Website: walmart
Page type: cart
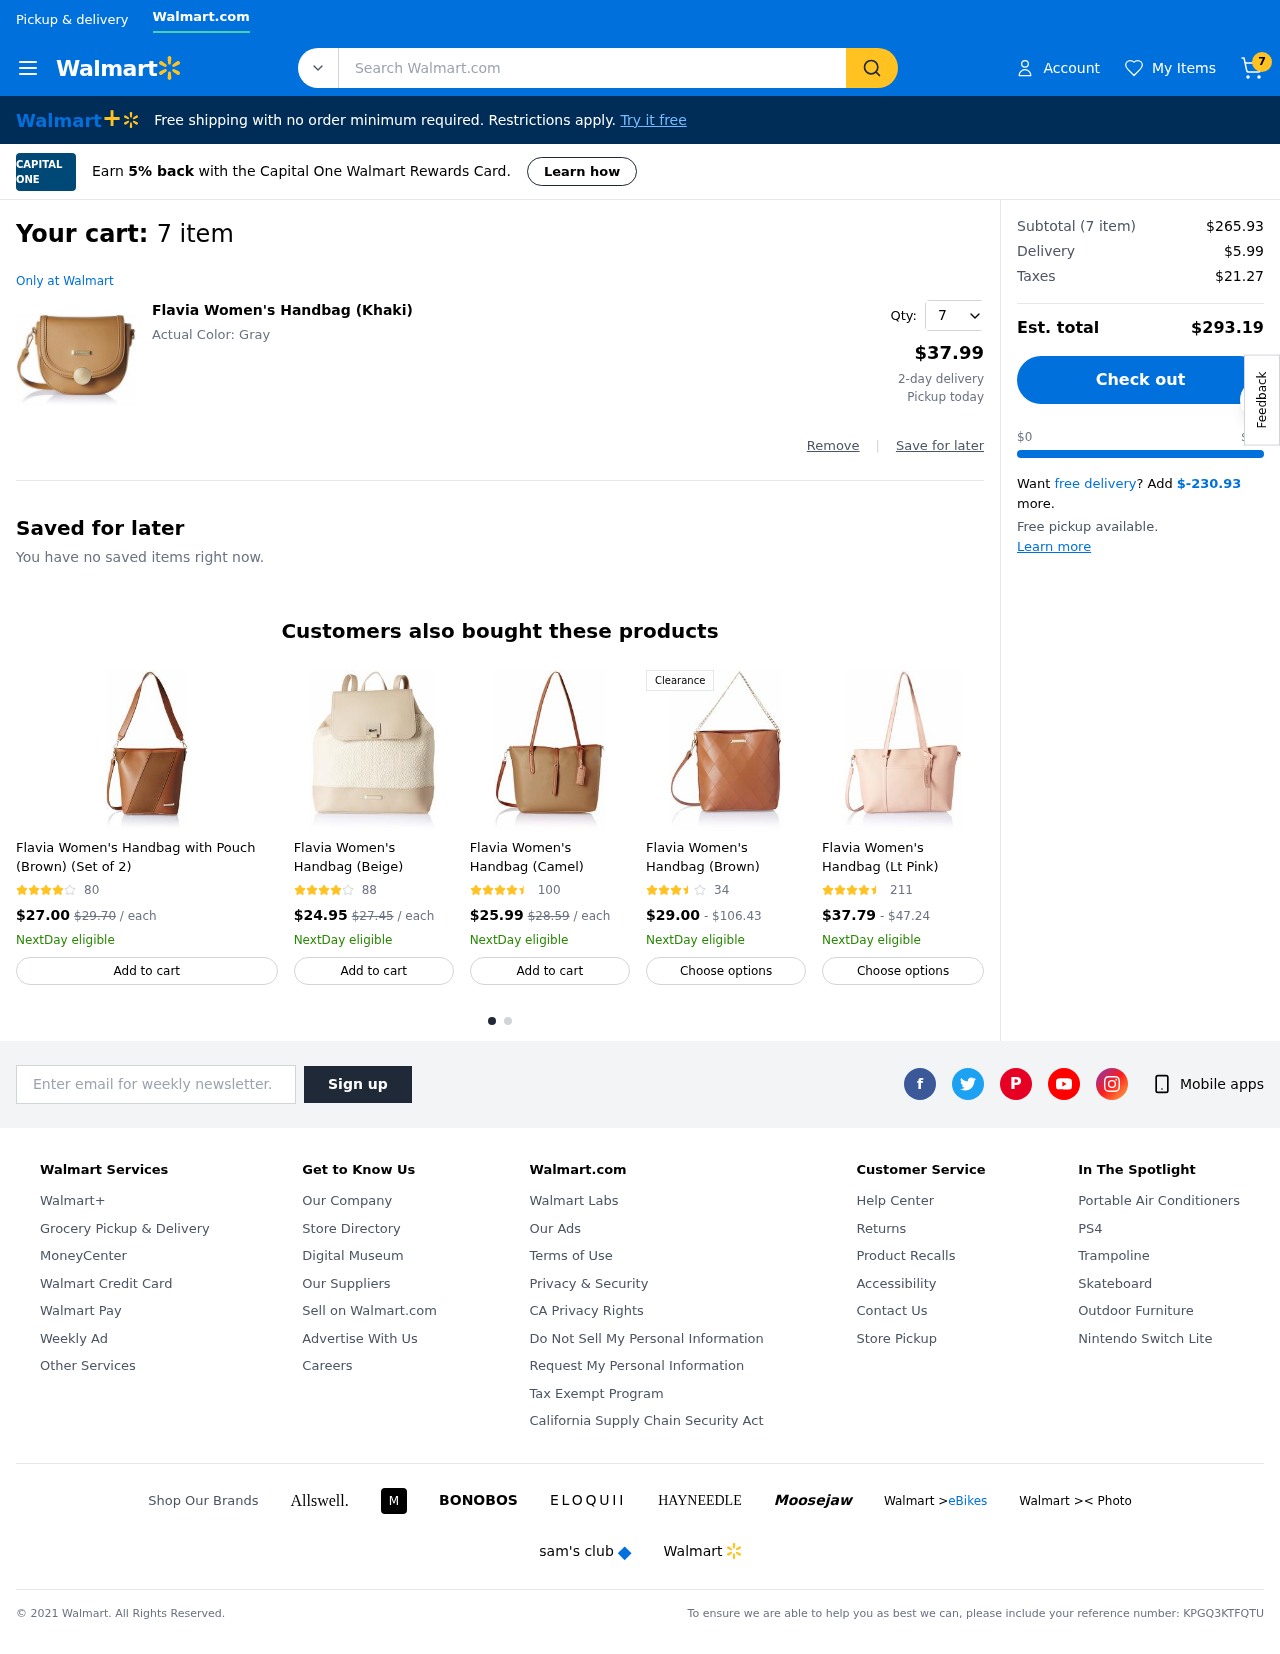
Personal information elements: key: PII_EMAIL
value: olivia.watkins@yahoo.com
Product elements: key: PRODUCT1_NAME
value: Flavia Women's Handbag (Khaki)
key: PRODUCT1_PRICE
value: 37.99
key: PRODUCT1_QUANTITY
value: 7
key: PRODUCT2_NAME
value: Flavia Women's Handbag with Pouch (Brown) (Set of 2)
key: PRODUCT2_NUM_RATINGS
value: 80
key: PRODUCT2_PRICE
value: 27
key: PRODUCT3_NAME
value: Flavia Women's Handbag (Beige)
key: PRODUCT3_NUM_RATINGS
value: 88
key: PRODUCT3_PRICE
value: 24.95
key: PRODUCT4_NAME
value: Flavia Women's Handbag (Camel)
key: PRODUCT4_NUM_RATINGS
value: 100
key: PRODUCT4_PRICE
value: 25.99
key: PRODUCT5_NAME
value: Flavia Women's Handbag (Brown)
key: PRODUCT5_NUM_RATINGS
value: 34
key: PRODUCT5_PRICE
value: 29
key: PRODUCT6_NAME
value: Flavia Women's Handbag (Lt Pink)
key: PRODUCT6_NUM_RATINGS
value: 211
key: PRODUCT6_PRICE
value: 37.79
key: PRODUCT2_ORIGINAL_PRICE
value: $29.70
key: PRODUCT3_ORIGINAL_PRICE
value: $27.45
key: PRODUCT4_ORIGINAL_PRICE
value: $28.59
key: PRODUCT5_PRICE_MAX
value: $106.43
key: PRODUCT6_PRICE_MAX
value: $47.24
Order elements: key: ORDER_NUM_ITEMS
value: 7
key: ORDER_NUM_ITEMS
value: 7 item
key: ORDER_SUBTOTAL
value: $265.93
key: ORDER_SHIPPING_COST
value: $5.99
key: ORDER_TAX
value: $21.27
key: ORDER_TOTAL
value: $293.19
Search elements: key: HEADER_SEARCH
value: Search Walmart.com